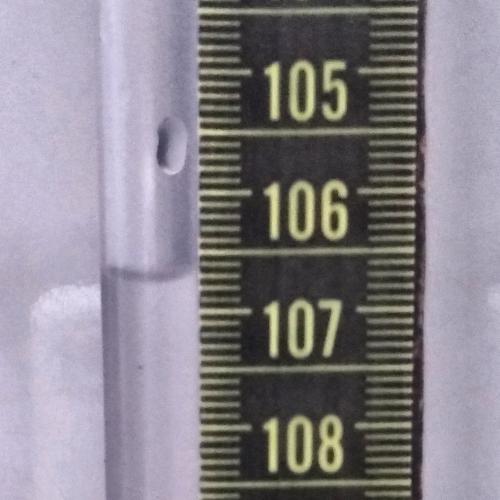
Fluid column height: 106.7 cm